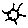
Label: sun